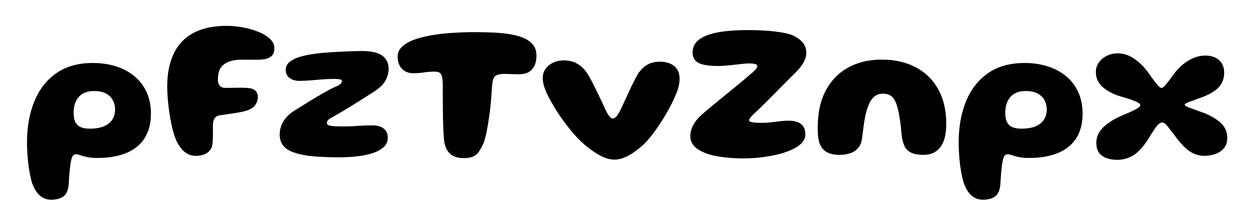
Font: Gluten_Bold